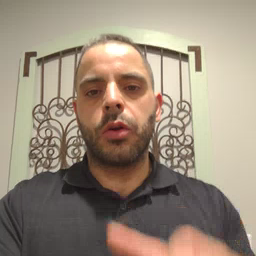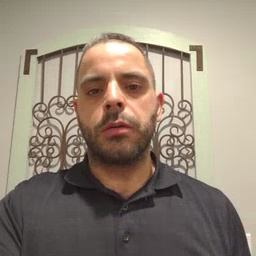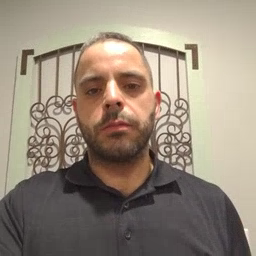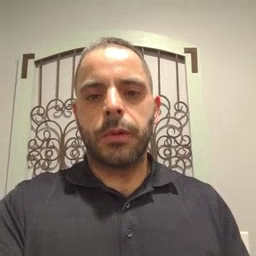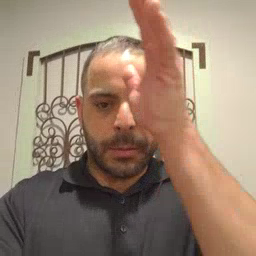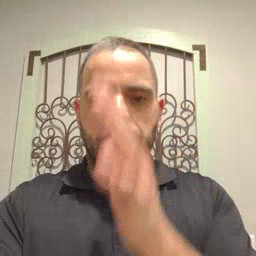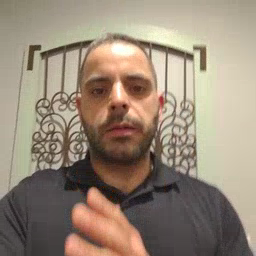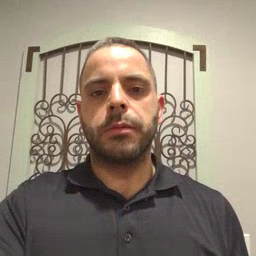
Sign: man